Interaction volume radius: 5 \u00c5
Interaction volume height: 20 \u00c5
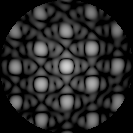
Disorder parameter: 0.1011